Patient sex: F
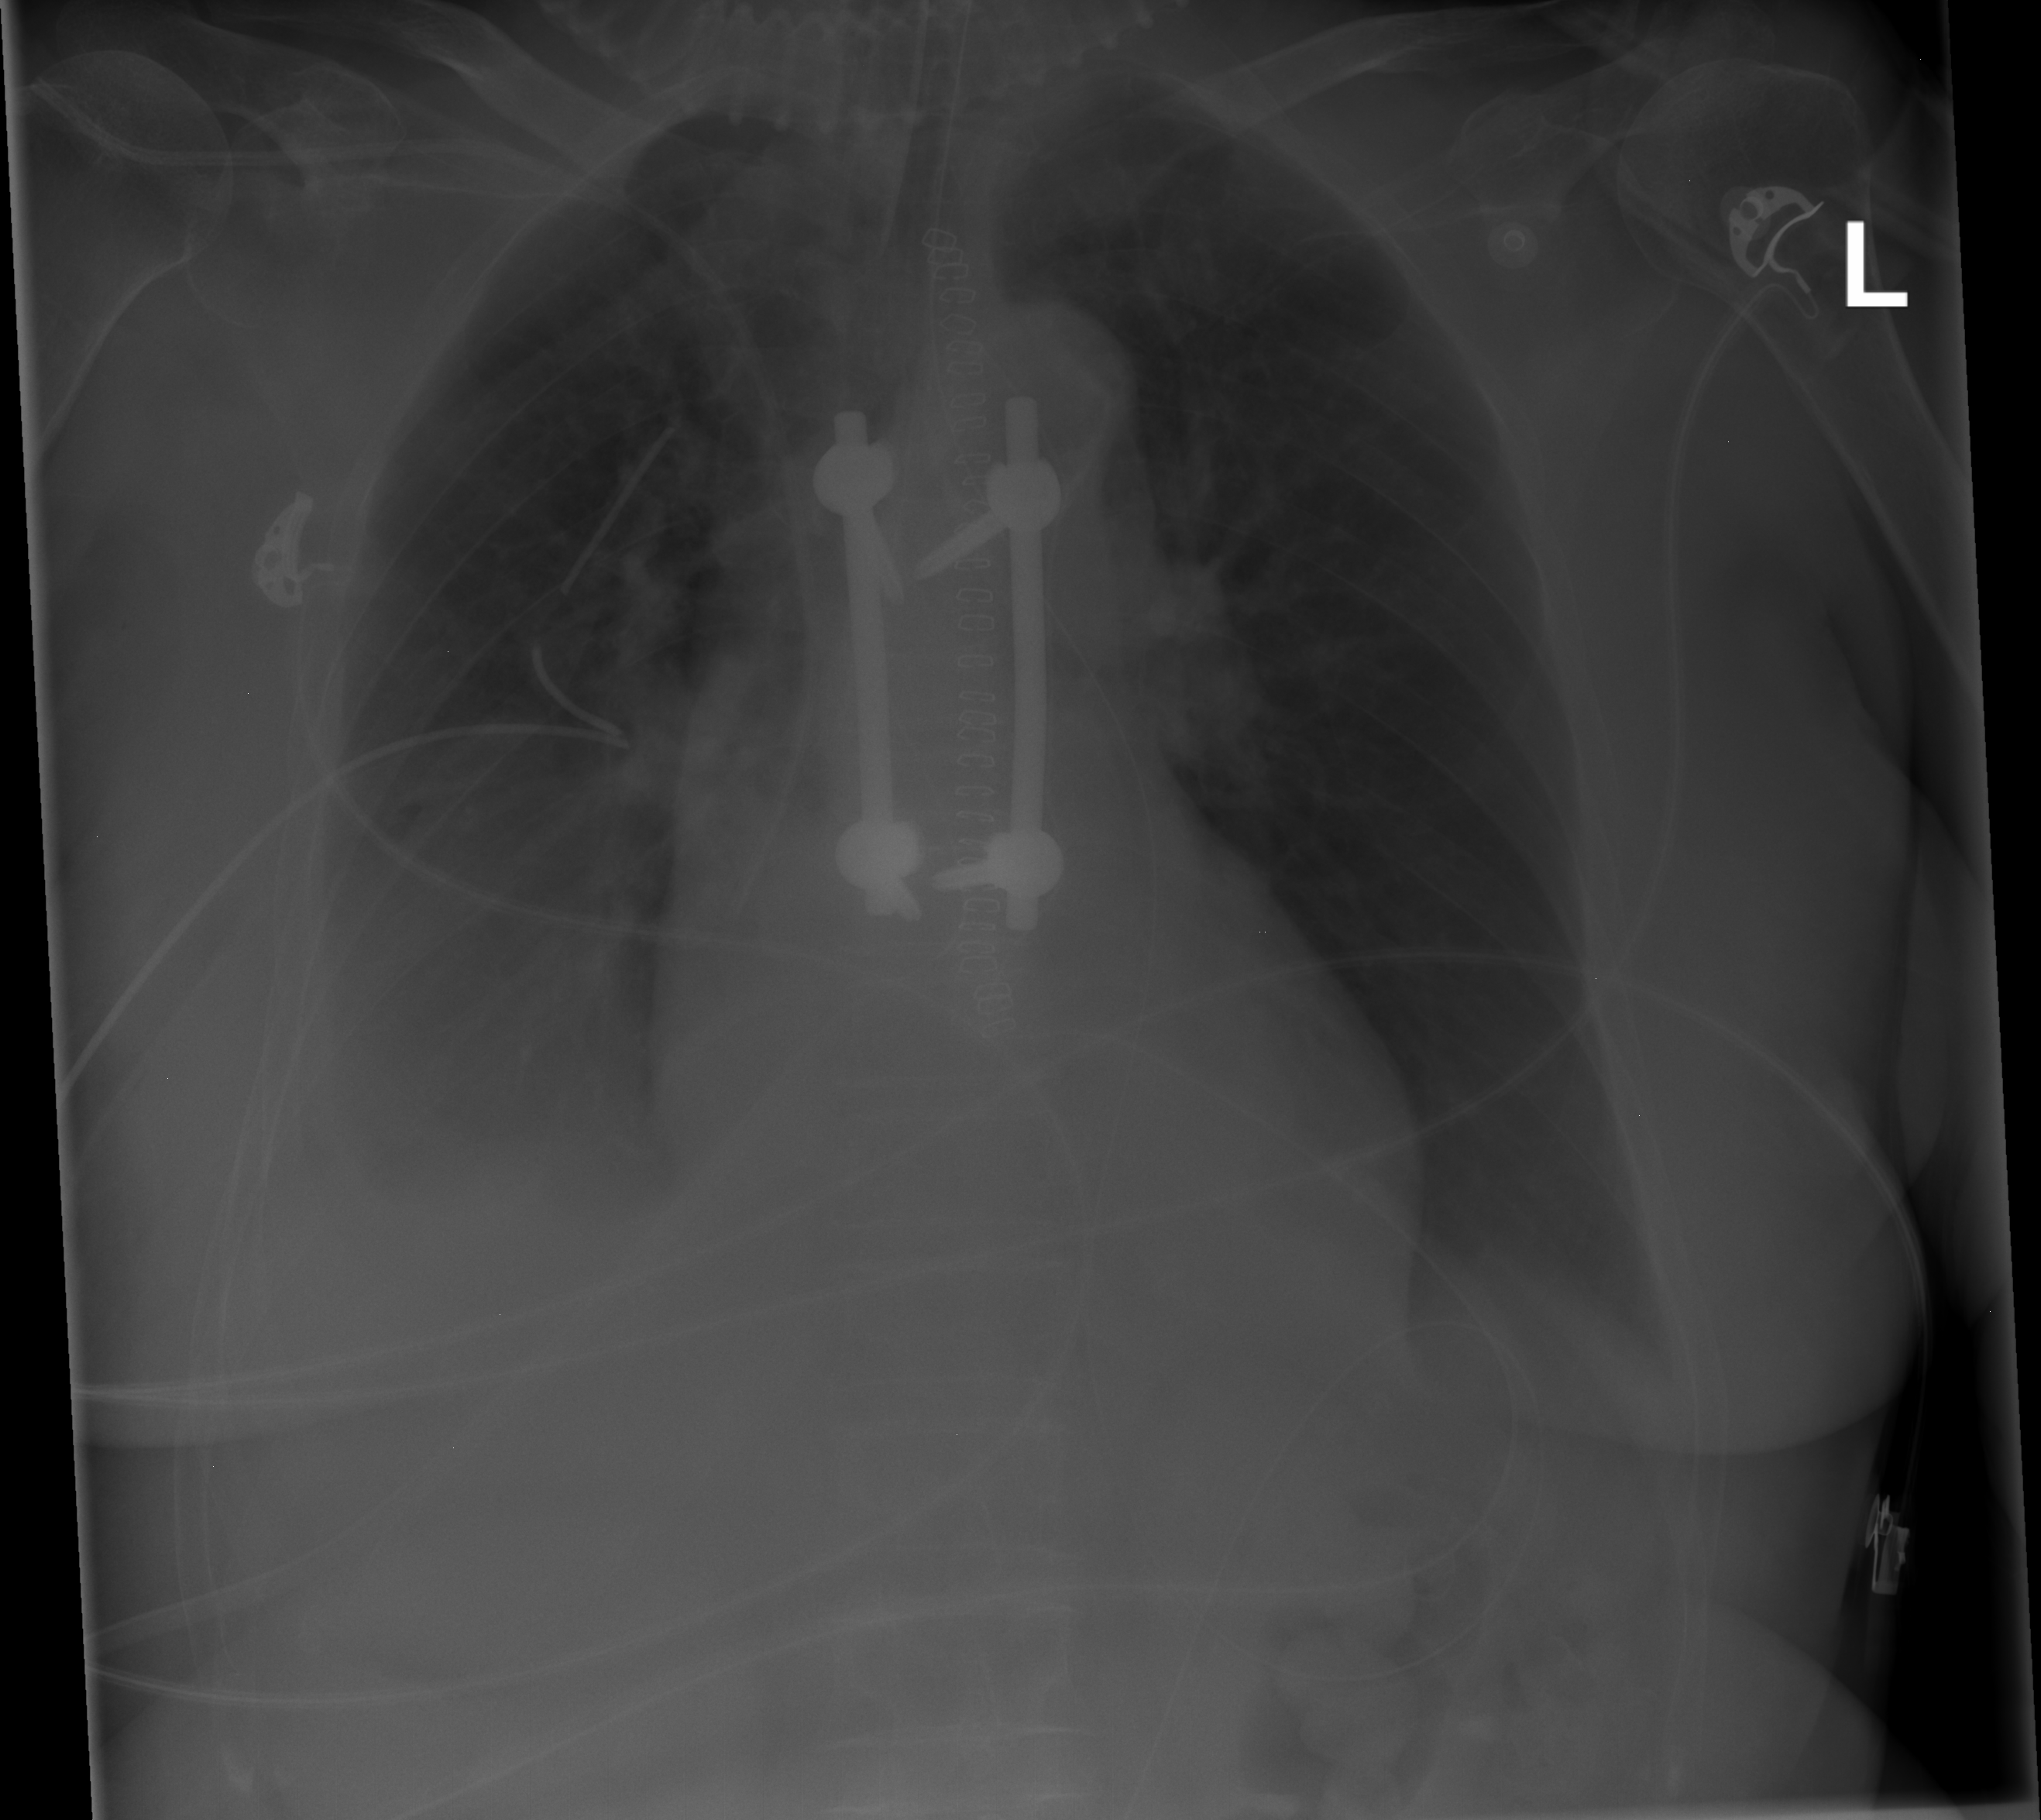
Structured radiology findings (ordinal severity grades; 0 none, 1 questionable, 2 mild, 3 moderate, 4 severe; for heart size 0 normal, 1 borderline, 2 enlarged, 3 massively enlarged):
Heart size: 0
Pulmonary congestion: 2
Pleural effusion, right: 2
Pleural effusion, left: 1
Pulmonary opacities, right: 0
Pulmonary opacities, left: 0
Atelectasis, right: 2
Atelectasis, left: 2